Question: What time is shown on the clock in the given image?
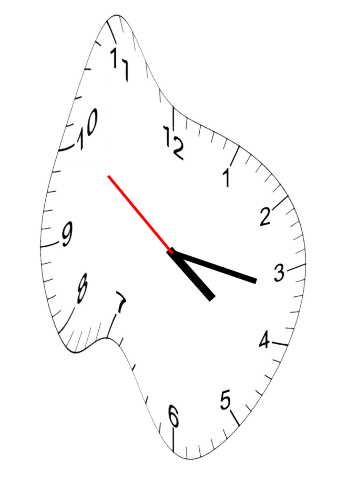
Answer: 04:16:51